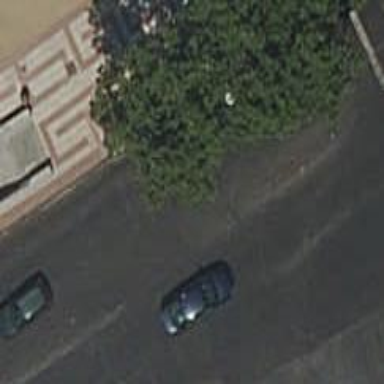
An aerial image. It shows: Road with traffic signals.